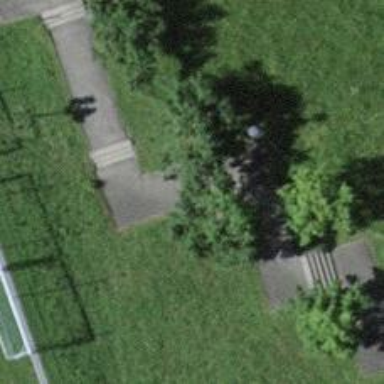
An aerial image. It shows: Steps with asphalt surface.